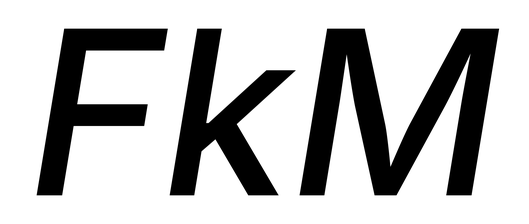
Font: Inter-Italic_Medium_Italic